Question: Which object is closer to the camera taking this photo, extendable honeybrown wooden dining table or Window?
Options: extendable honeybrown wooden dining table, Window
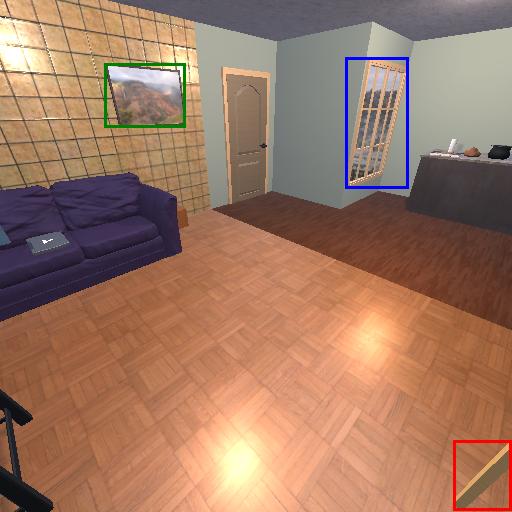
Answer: extendable honeybrown wooden dining table